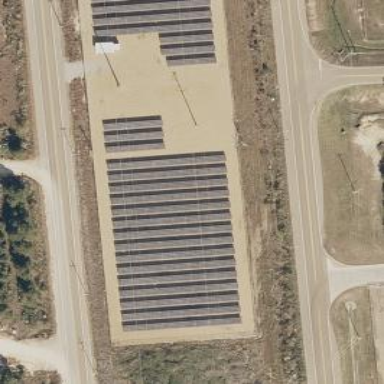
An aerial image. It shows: Solar power generator utilizing photovoltaic technology with solar photovoltaic panels.